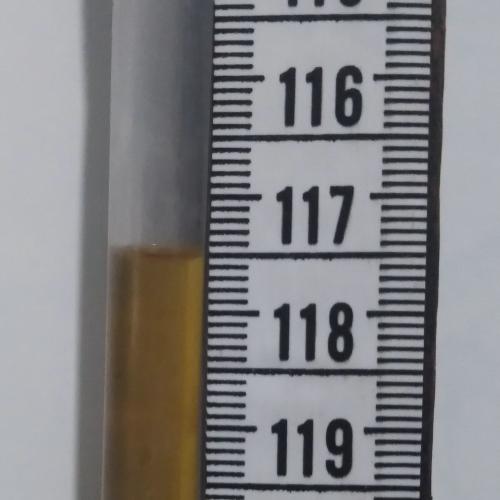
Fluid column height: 117.5 cm